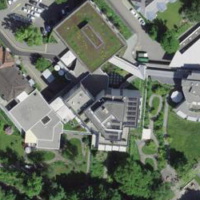
EUNIS habitat code: 54
Species observed at this site:
Aruncus dioicus
Lysimachia vulgaris
Prunus padus